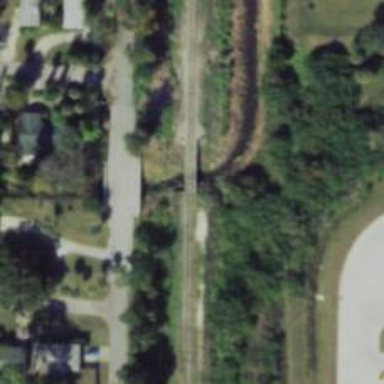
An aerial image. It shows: Bridge over railway line.